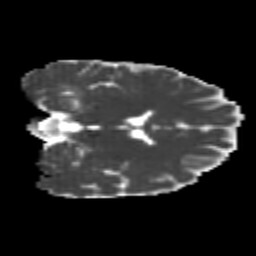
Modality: MD
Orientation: coronal
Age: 24
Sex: female
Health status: healthy
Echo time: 0.074 s